Interaction volume radius: 10 \u00c5
Interaction volume height: 20 \u00c5
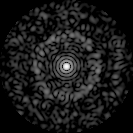
Disorder parameter: 0.8296